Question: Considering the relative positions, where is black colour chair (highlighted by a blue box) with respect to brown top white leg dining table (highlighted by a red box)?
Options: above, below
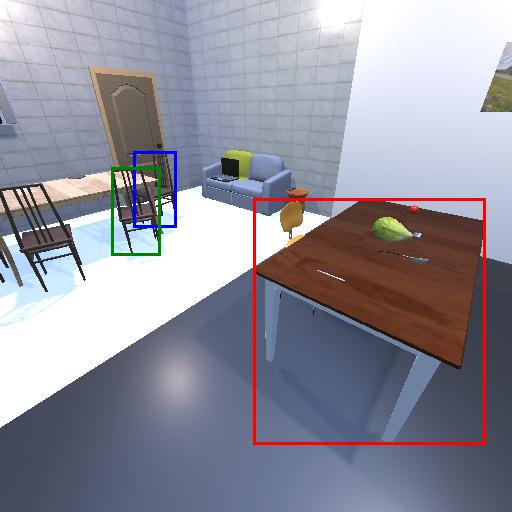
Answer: above